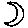
Label: moon